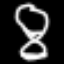
Label: hourglass